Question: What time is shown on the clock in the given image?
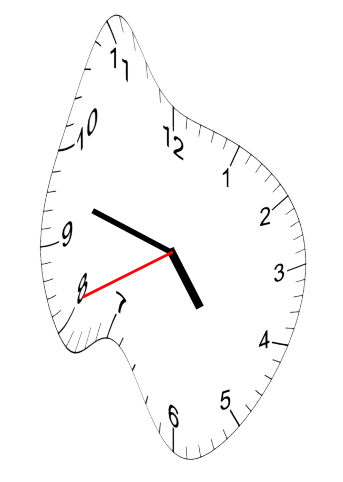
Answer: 04:47:41